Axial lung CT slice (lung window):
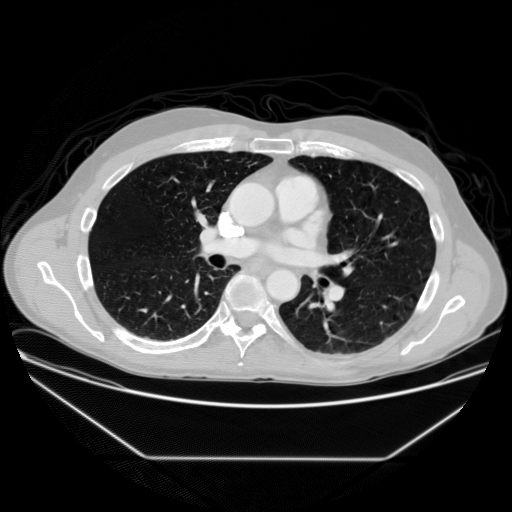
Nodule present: no